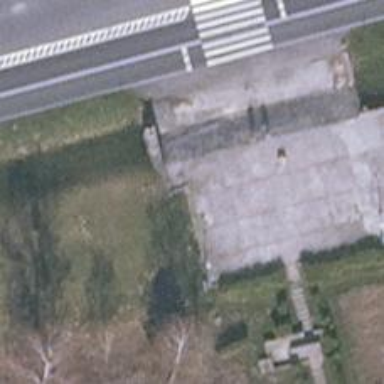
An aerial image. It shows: Ground path.